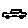
Label: car